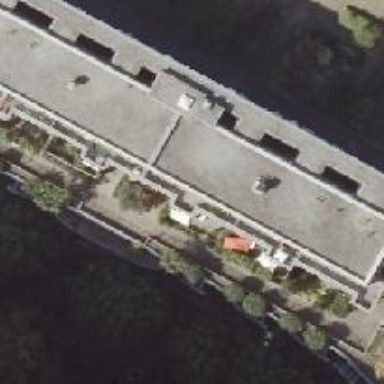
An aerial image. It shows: The building has flat roof and consists of apartments.